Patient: sex F, age 32
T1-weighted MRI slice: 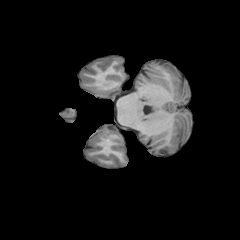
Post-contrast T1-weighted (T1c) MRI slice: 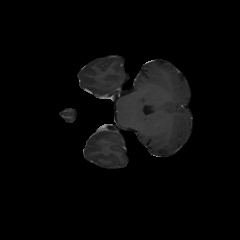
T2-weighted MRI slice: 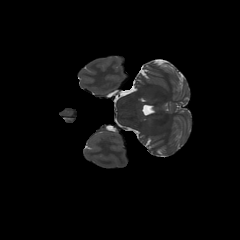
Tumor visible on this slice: no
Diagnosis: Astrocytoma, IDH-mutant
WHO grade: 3